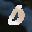
Label: 0